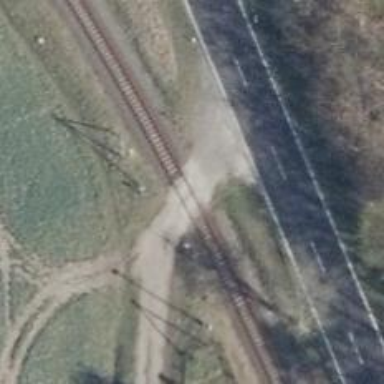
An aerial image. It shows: Level crossing with saltire marking.